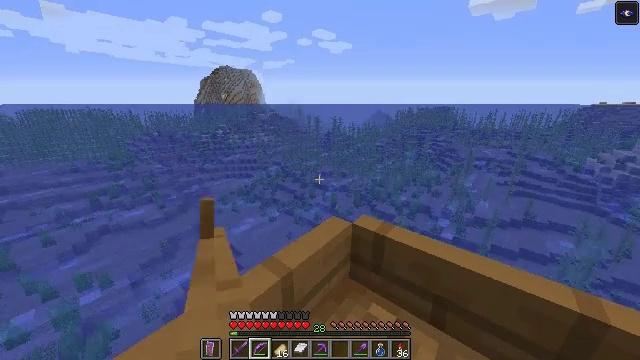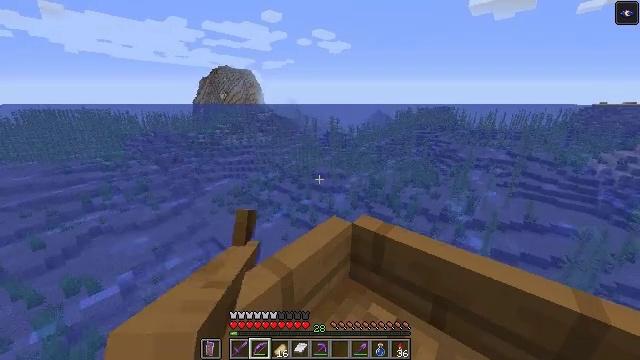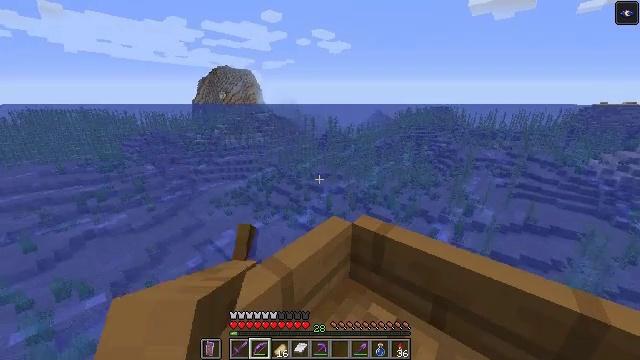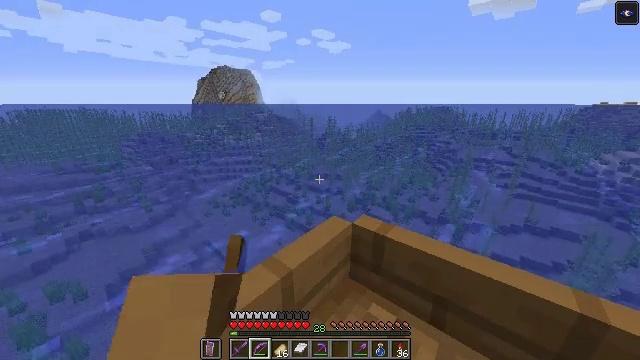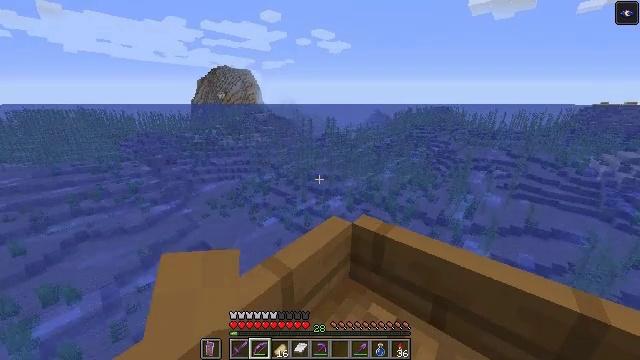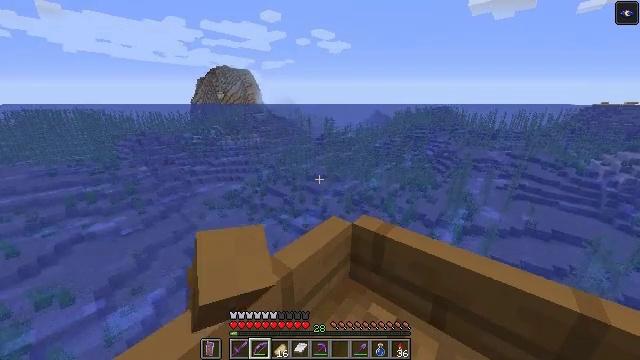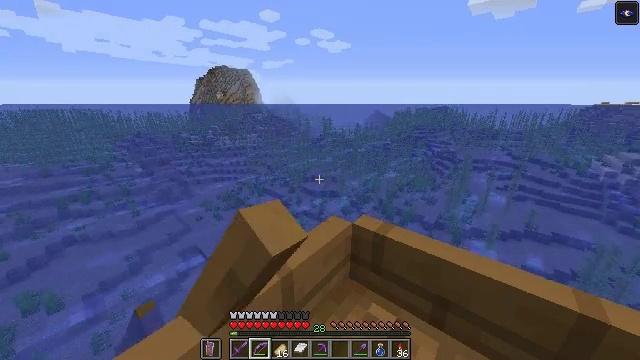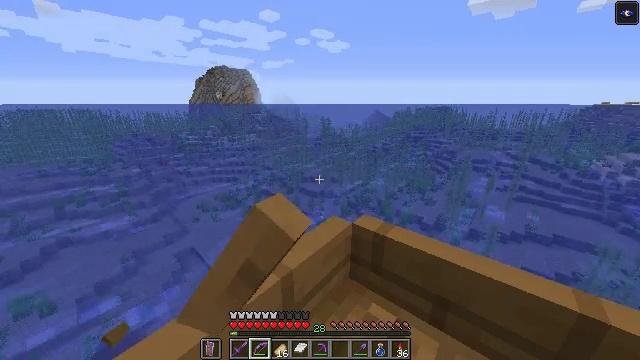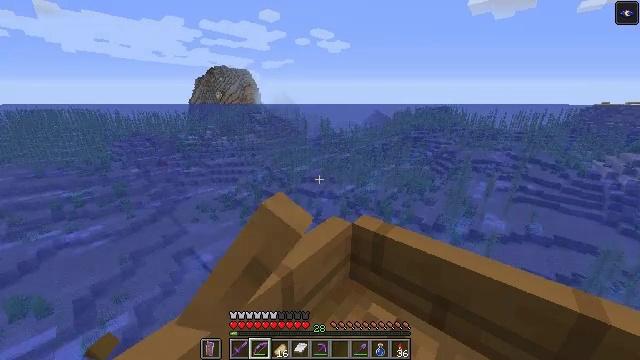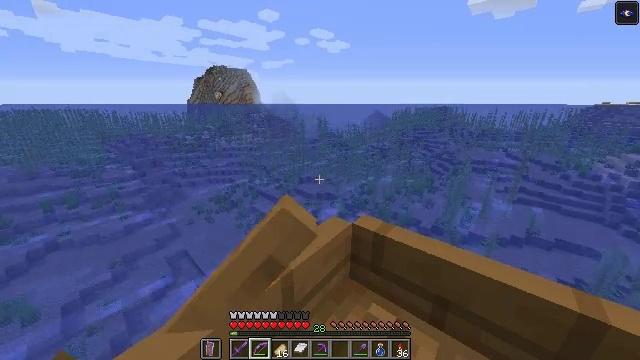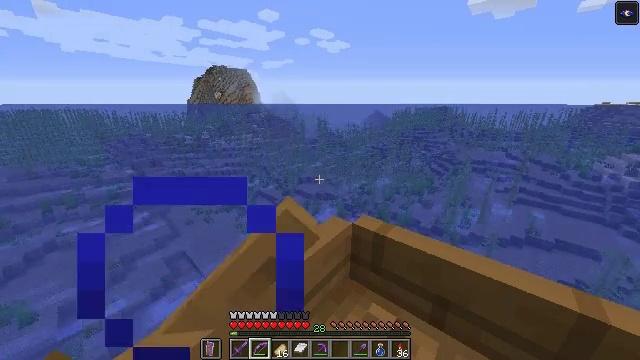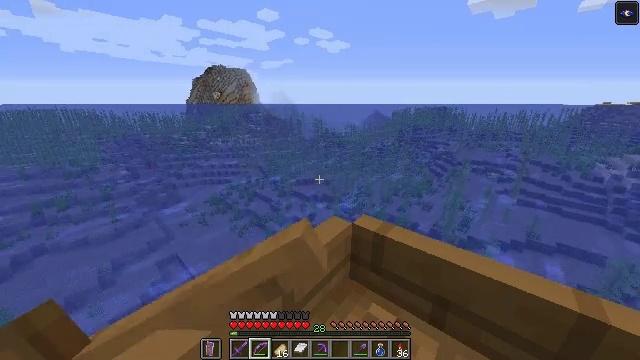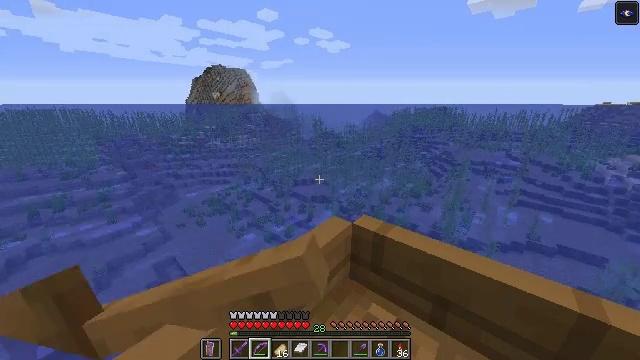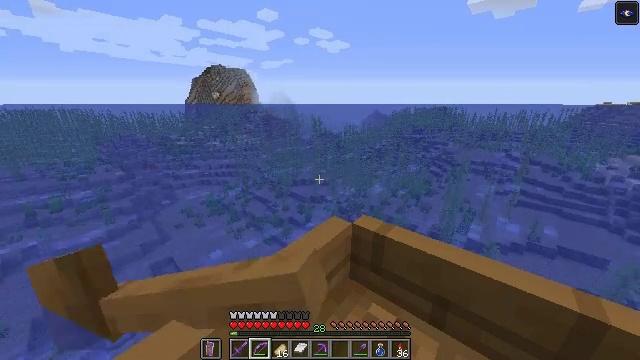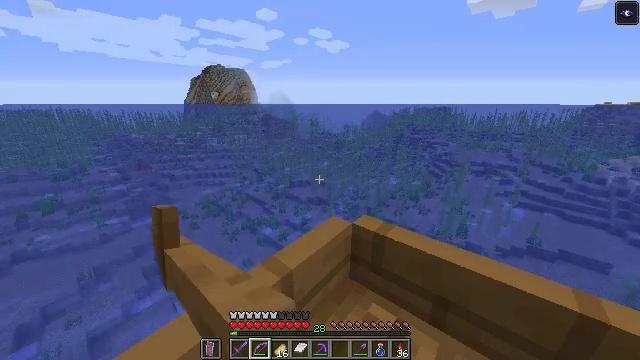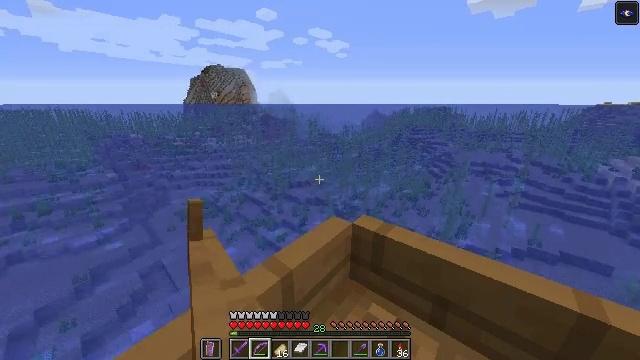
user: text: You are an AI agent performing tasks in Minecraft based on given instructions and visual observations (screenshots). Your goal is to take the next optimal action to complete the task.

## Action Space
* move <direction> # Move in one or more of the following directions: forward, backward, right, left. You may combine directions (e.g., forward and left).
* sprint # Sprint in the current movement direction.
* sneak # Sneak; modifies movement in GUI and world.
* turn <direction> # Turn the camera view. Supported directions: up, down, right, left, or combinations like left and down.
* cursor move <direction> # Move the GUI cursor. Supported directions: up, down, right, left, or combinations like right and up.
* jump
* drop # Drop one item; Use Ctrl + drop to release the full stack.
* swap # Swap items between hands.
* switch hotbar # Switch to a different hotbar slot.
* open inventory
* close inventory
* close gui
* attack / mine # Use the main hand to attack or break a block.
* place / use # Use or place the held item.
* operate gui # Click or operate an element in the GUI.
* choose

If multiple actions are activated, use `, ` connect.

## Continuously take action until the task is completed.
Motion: motion action
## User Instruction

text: Break oak leaves from the trees.
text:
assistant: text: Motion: move forward, sprint
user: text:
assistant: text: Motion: move forward, sprint
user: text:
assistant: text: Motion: move forward, sprint
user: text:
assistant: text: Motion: move forward, sprint
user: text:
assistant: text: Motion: move forward, sprint
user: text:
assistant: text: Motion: move forward, sprint
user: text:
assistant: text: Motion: move forward, sprint
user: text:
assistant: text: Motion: move forward, sprint
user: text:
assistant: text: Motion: move forward, sprint
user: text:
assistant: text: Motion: move forward, sprint
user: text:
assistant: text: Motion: move forward, sprint
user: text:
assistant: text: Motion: move forward, sprint
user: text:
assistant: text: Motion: move forward, sprint
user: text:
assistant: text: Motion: move forward, sprint
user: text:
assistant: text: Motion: move forward, sprint
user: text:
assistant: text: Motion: move forward, sprint
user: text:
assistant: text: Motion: move forward, sprint
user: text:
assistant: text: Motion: move forward, sprint
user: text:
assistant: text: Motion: move forward, sprint
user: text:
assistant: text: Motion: move forward, sprint
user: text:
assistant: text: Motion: move forward, sprint
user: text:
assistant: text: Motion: move forward, sprint
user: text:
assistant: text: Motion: move forward, sprint
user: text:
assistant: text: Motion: move forward, sprint
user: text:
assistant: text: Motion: move forward, sprint
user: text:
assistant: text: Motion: move forward, sprint
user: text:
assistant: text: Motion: move forward, sprint
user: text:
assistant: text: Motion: move forward, sprint
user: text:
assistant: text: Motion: move forward, sprint
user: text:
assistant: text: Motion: move forward, sprint